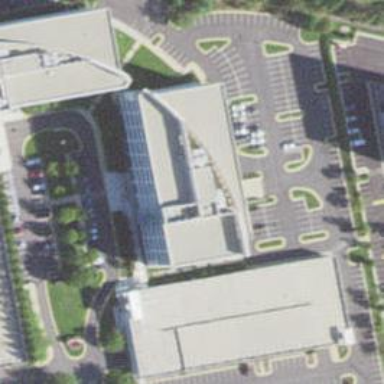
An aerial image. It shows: Commercial building.